Field crop: maize
Growth stage: 1
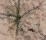
Species: salsola